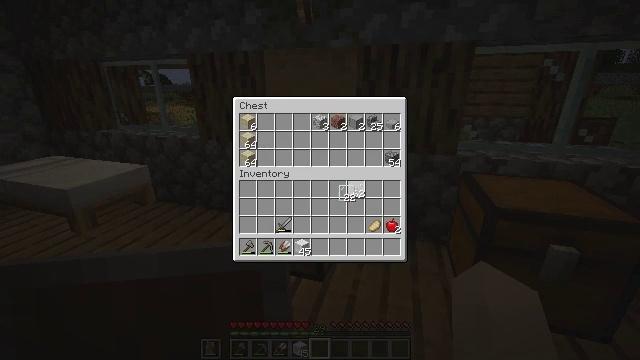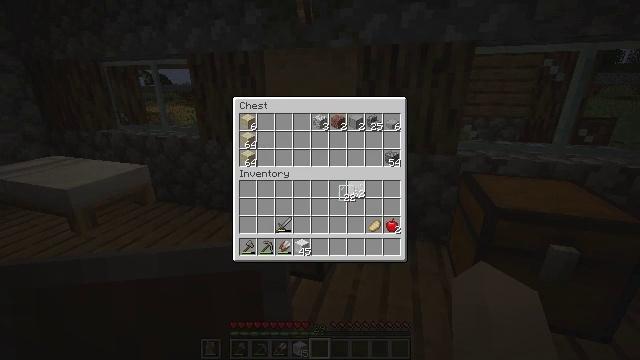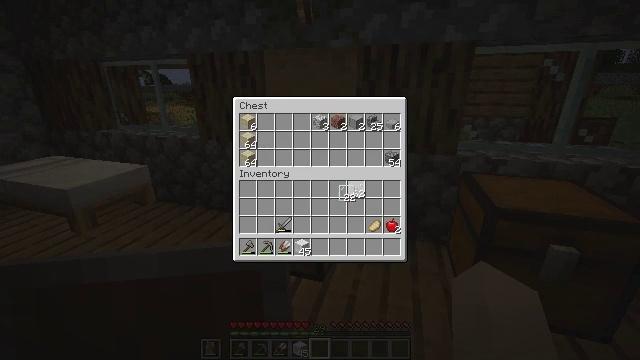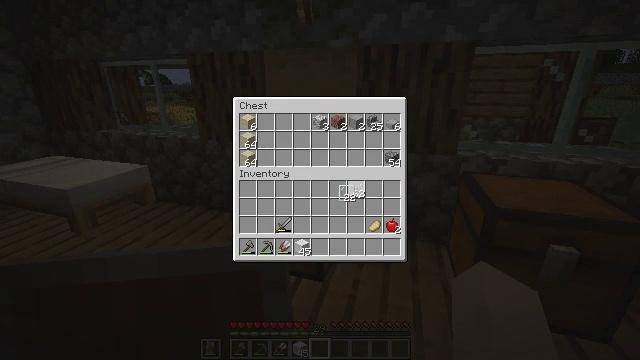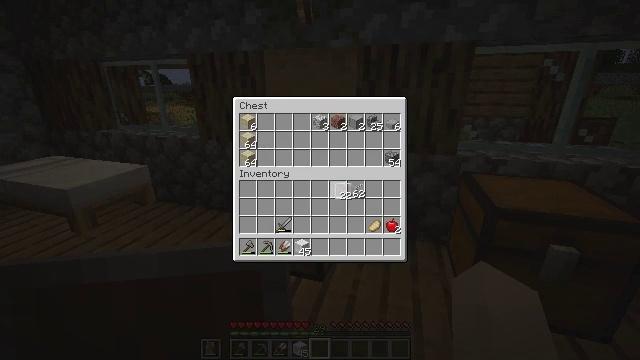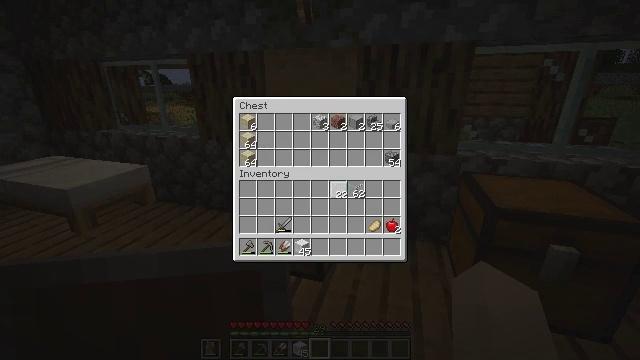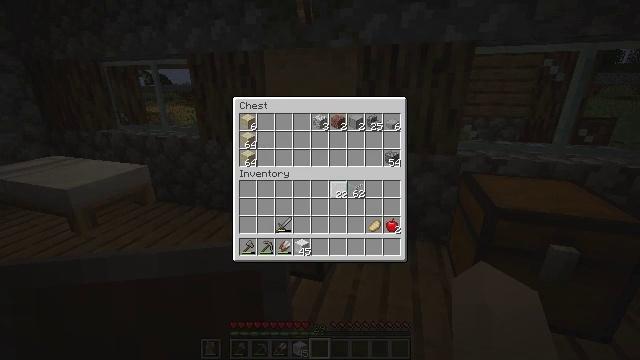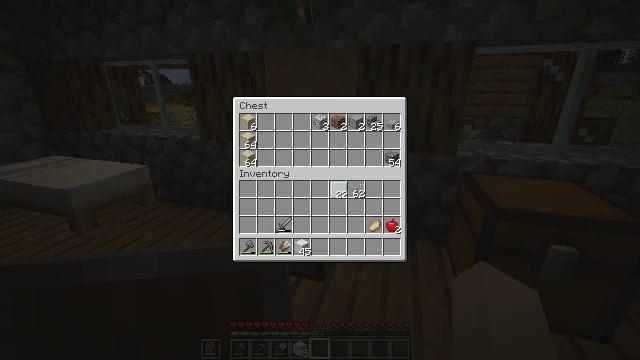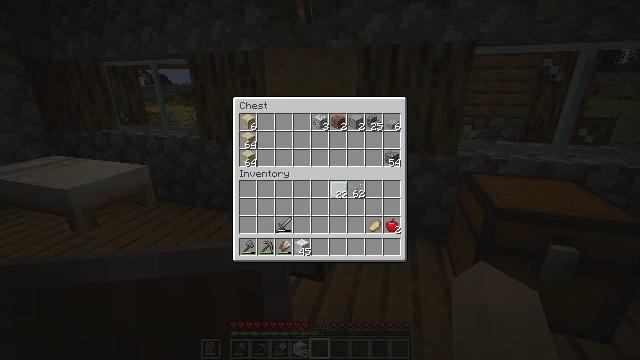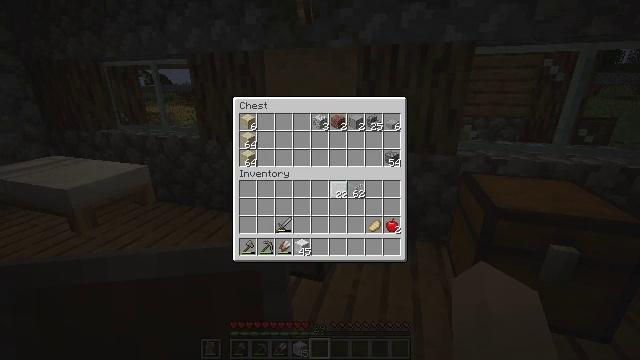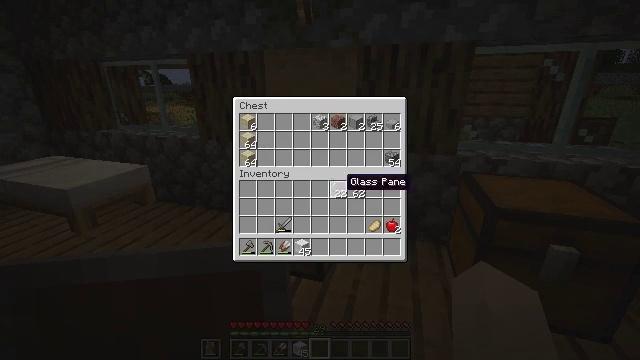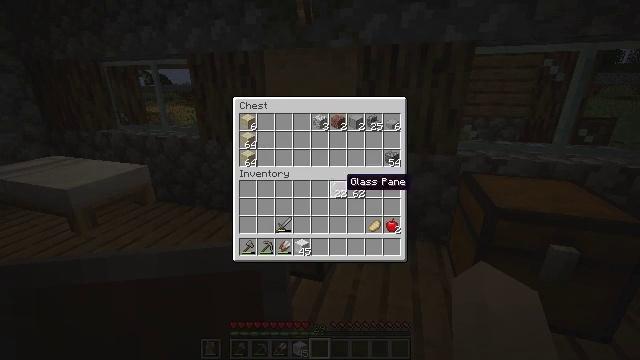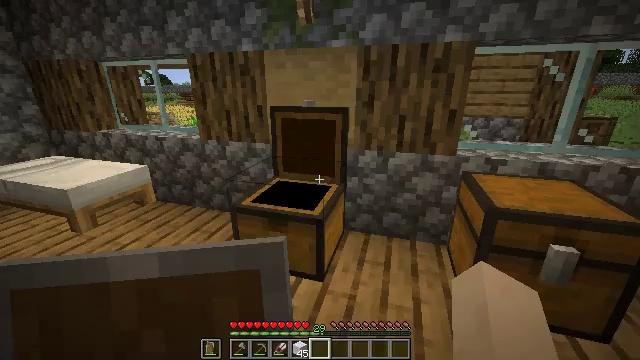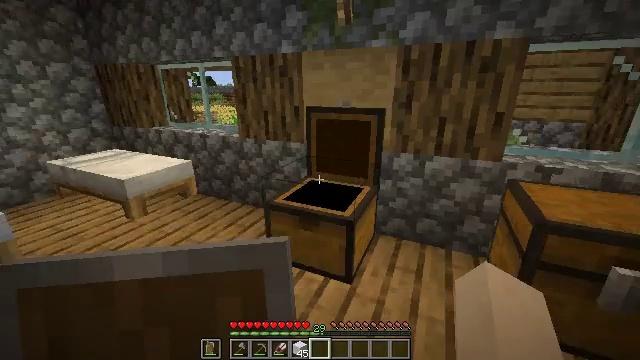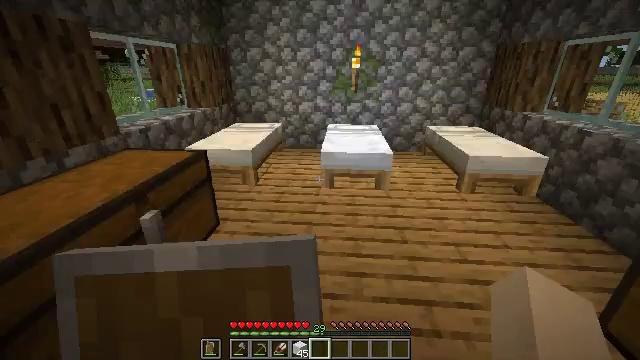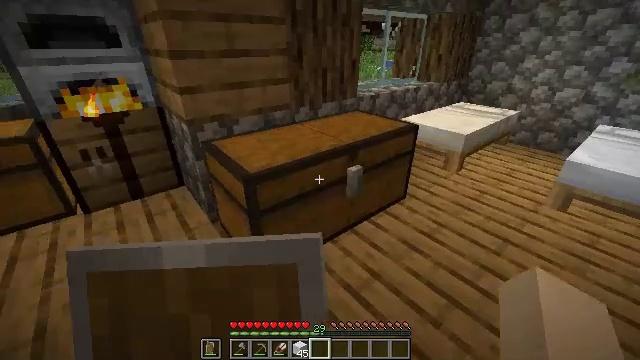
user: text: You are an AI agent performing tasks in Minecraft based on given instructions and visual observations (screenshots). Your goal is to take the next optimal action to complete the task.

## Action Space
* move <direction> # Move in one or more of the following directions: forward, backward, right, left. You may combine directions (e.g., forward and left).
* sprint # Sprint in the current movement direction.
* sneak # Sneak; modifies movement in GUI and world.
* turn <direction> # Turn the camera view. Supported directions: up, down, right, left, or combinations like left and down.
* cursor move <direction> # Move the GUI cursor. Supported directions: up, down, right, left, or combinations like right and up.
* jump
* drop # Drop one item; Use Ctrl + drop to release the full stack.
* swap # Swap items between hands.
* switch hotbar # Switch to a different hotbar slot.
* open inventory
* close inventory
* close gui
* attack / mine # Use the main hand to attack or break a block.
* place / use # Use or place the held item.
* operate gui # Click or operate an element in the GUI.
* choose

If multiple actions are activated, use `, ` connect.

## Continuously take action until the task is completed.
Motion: motion action
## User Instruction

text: Get glass pane by crafting with glass blocks.
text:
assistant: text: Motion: no_op
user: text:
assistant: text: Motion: no_op
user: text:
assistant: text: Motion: no_op
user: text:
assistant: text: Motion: no_op
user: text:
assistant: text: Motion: no_op
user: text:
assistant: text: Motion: no_op
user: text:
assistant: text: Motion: operate gui
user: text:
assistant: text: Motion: operate gui
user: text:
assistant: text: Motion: operate gui
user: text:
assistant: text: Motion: no_op
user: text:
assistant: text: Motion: no_op
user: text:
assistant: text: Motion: no_op
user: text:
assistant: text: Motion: turn left, close gui
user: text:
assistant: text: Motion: turn left and down, open inventory
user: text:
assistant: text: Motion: turn left and down
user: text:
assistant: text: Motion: turn right and up
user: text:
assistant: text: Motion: no_op
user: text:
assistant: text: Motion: move left
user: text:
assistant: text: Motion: move left
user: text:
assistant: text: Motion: move left, turn left
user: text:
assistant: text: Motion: move forward and move left, turn left
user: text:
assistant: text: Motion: move forward and move left, turn left
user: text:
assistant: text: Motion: move forward, turn left
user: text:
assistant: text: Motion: turn right
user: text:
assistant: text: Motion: turn right, use / place
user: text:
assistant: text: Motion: turn right, use / place
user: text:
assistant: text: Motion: turn right, use / place
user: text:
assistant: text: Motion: turn right
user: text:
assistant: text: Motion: turn right
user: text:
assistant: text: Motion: no_op